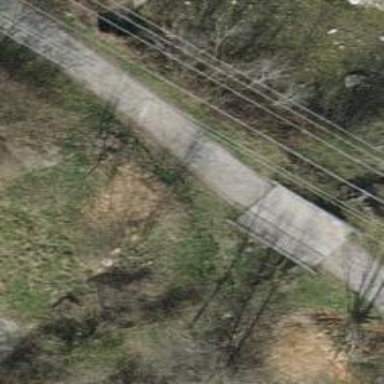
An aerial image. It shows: Bridge over fine gravel cycleway.